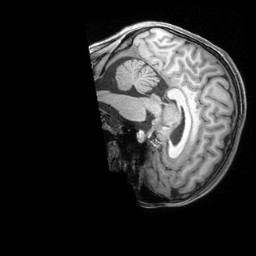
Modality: T1w
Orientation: sagittal
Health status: healthy
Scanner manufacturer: siemens
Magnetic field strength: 3 T
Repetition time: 2.4 s
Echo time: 0.00201 s